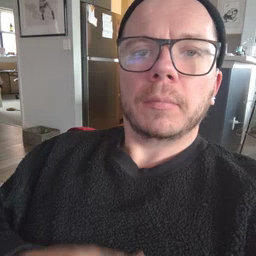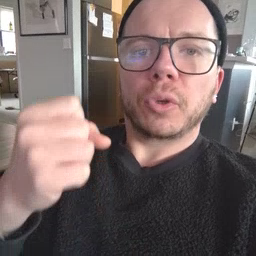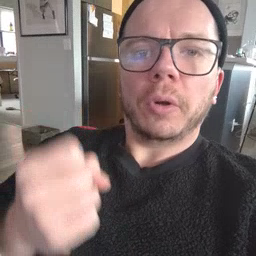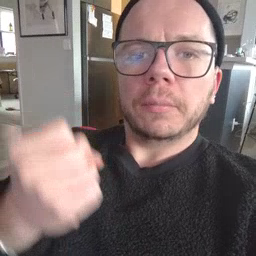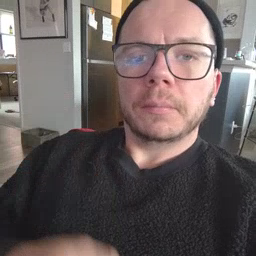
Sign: car